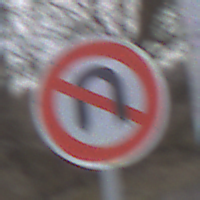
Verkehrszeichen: VerbotWenden
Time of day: MorningAfternoon
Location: Outdoor (Suburban)
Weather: Overcast
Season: NotSpecified
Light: Natural